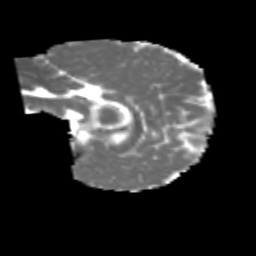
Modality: MD
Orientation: sagittal
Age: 7
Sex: male
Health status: healthy